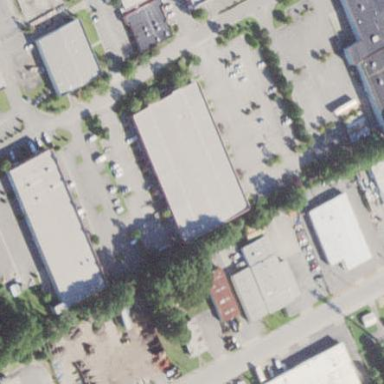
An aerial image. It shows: Commercial area.